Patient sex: M
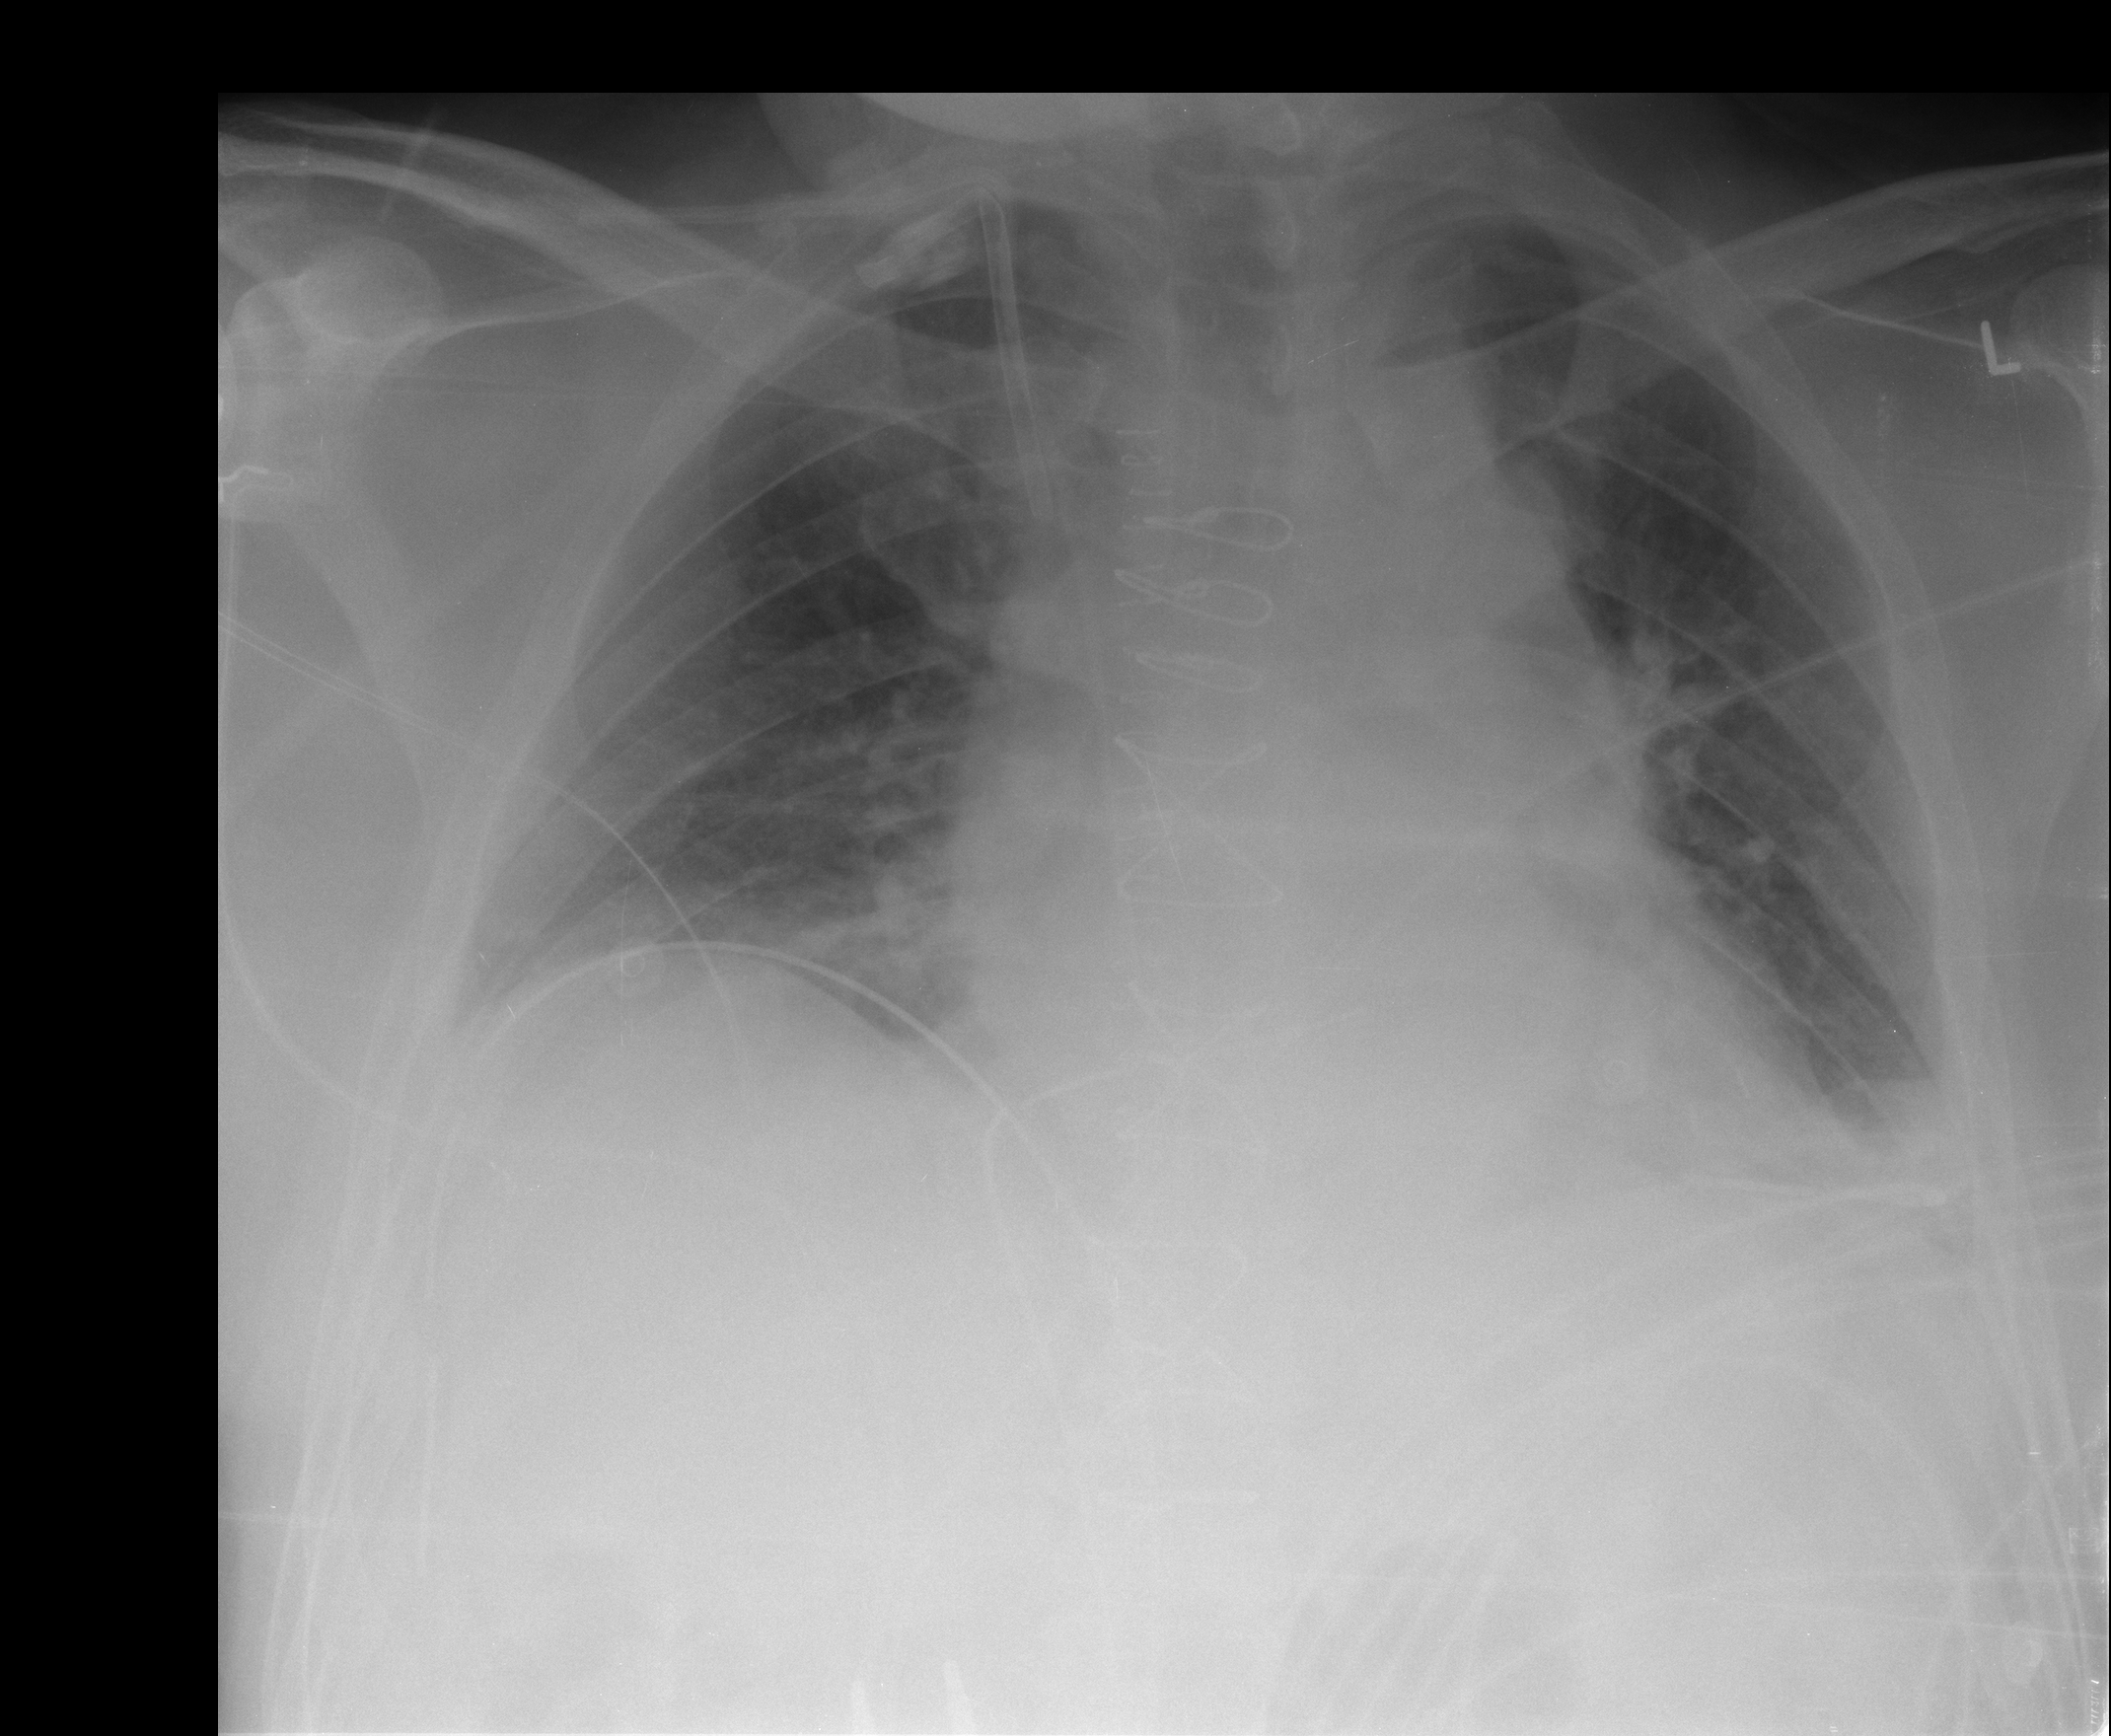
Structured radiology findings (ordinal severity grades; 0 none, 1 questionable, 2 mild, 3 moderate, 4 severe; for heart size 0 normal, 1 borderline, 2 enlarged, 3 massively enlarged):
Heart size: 1
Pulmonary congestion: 2
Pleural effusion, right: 0
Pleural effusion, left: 1
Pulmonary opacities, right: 1
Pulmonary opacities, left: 0
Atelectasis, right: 1
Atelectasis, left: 1